Question: I have written the following line of code to check whether or not user enters password in the SettingViewController. I am testing with the following code, before user navigate to settingViewController page.However, I am getting SystemNullReference Error.
'''
SettingViewController callSetting = this.Storyboard.InstantiateViewController ("SettingViewController") as SettingViewController;
if (string.IsNullOrEmpty(callSetting.sSettings.password)==true)
Console.WriteLine("is null or empty");
else
Console.WriteLine (callSetting.sSettings.password);
'''
Here is my ServerSettings Class:
'''
public class ServerSettings
{
public string server{ get; set;}
public string port { get; set;}
public string username { get; set;}
public string password { get; set;}
public string userid { get; set;}
public ServerSettings ()
{
}
}
'''
Here is my SettingViewController class:
'''
partial class SettingViewController : UIViewController
{
public ServerSettings sSettings;
public SettingViewController (IntPtr handle) : base (handle)
{
this.Title = "Settings";
}
public override void ViewWillDisappear (bool animated)
{
sSettings.server=serverTF.Text;
sSettings.port = portTF.Text;
sSettings.password = passwordTF.Text;
sSettings.userid = inboxuserTF.Text;
sSettings.username = usernameTF.Text;
}
}
'''

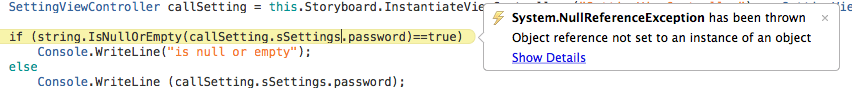
Answer: Based on the code you provided, there's two different possibilities.
A) 'callSetting' is 'null'
B) 'callSetting.sSettings' is 'null'.
You could add something like this:
'''
SettingViewController callSetting = this.Storyboard.InstantiateViewController ("SettingViewController") as SettingViewController;
if (callSetting == null)
throw new Exception("callSetting is null"); // Or if you can handle having a null callSetting then correct for it, but realistically this is a problem, so I'd throw an Exception
if (callSetting.sSetting == null)
throw new Exception("sSetting is null"); // Or if you can handle having a null callSetting.sSetting then correct it (such as using a default value).
if (string.IsNullOrEmpty(callSetting.sSettings.password)==true)
Console.WriteLine("is null or empty");
else
Console.WriteLine (callSetting.sSettings.password);
'''
Also as a side note, you could simplify this line
'''
if (string.IsNullOrEmpty(callSetting.sSettings.password)==true)
'''
to
'''
if (string.IsNullOrEmpty(callSetting.sSettings.password))
'''
Edit: Based on the edited question, you'll need to modify your code to this
'''
public SettingViewController (IntPtr handle) : base (handle)
{
this.Title = "Settings";
this.sSettings = new ServerSettings();
}
'''